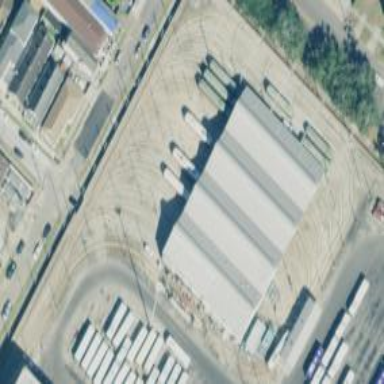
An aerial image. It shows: Tram railway tunnel passing through building's service yard.